【题型】填空题　【知识点】立体几何　【难度】easy
在正方体 $ABCD-A_1B_1C_1D_1$ 中，$E$ 为 $AB$ 的中点，则异面直线 $EB_1$ 与 $AD_1$ 所成角的大小为 \underline{\quad\quad}.
【解答】
【答案】$\arccos\frac{\sqrt{10}}{5}$

【知识点】异面直线夹角的向量求法

【分析】建系，向量法求直线夹角.

【详解】不妨设正方体棱长为 2，以 $D$ 点为坐标原点，$DA$ 为 $x$ 轴，$DC$ 为 $y$ 轴，$DD_1$ 为 $z$ 轴建立空间直角坐标系，

则 $E(2,1,0)$，$B_1(2,2,2)$，$A(2,0,0)$，$D_1(0,0,2)$，

则 $\overrightarrow{EB_1}=(0,1,2)$，$\overrightarrow{AD_1}=(-2,0,2)$，

$\cos\langle\overrightarrow{EB_1},\overrightarrow{AD_1}\rangle
= \frac{\overrightarrow{EB_1}\cdot\overrightarrow{AD_1}}{|\overrightarrow{EB_1}||\overrightarrow{AD_1}|}
= \frac{0\times(-2)+1\times0+2\times2}{\sqrt{0+1+4}\times\sqrt{4+0+4}}
= \frac{4}{\sqrt{5}\times2\sqrt{2}}
= \frac{\sqrt{10}}{5}$.

故 $EB_1,AD_1$ 所成角的大小为 $\arccos\frac{\sqrt{10}}{5}$.

故答案为：$\arccos\frac{\sqrt{10}}{5}$.
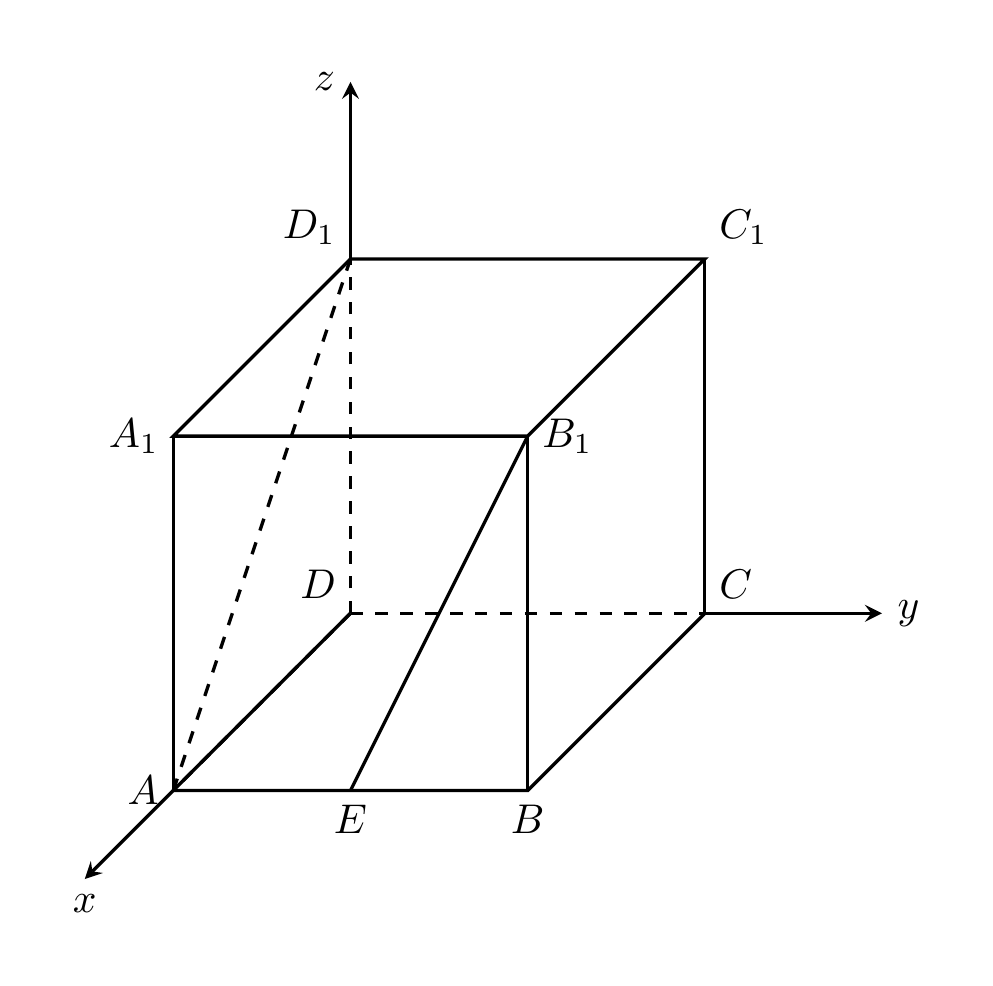